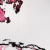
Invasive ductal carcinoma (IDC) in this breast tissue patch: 0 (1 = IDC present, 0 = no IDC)